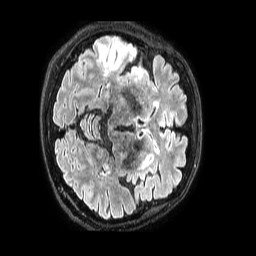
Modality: FLAIR
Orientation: axial
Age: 70
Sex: male
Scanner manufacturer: philips
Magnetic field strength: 3 T
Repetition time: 4.8 s
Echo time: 0.34 s